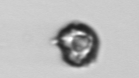
Label: Dinophyceae